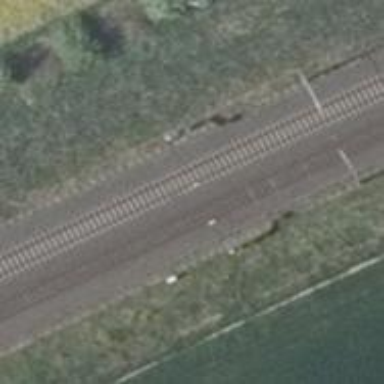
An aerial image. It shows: Railway signal.